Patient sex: M
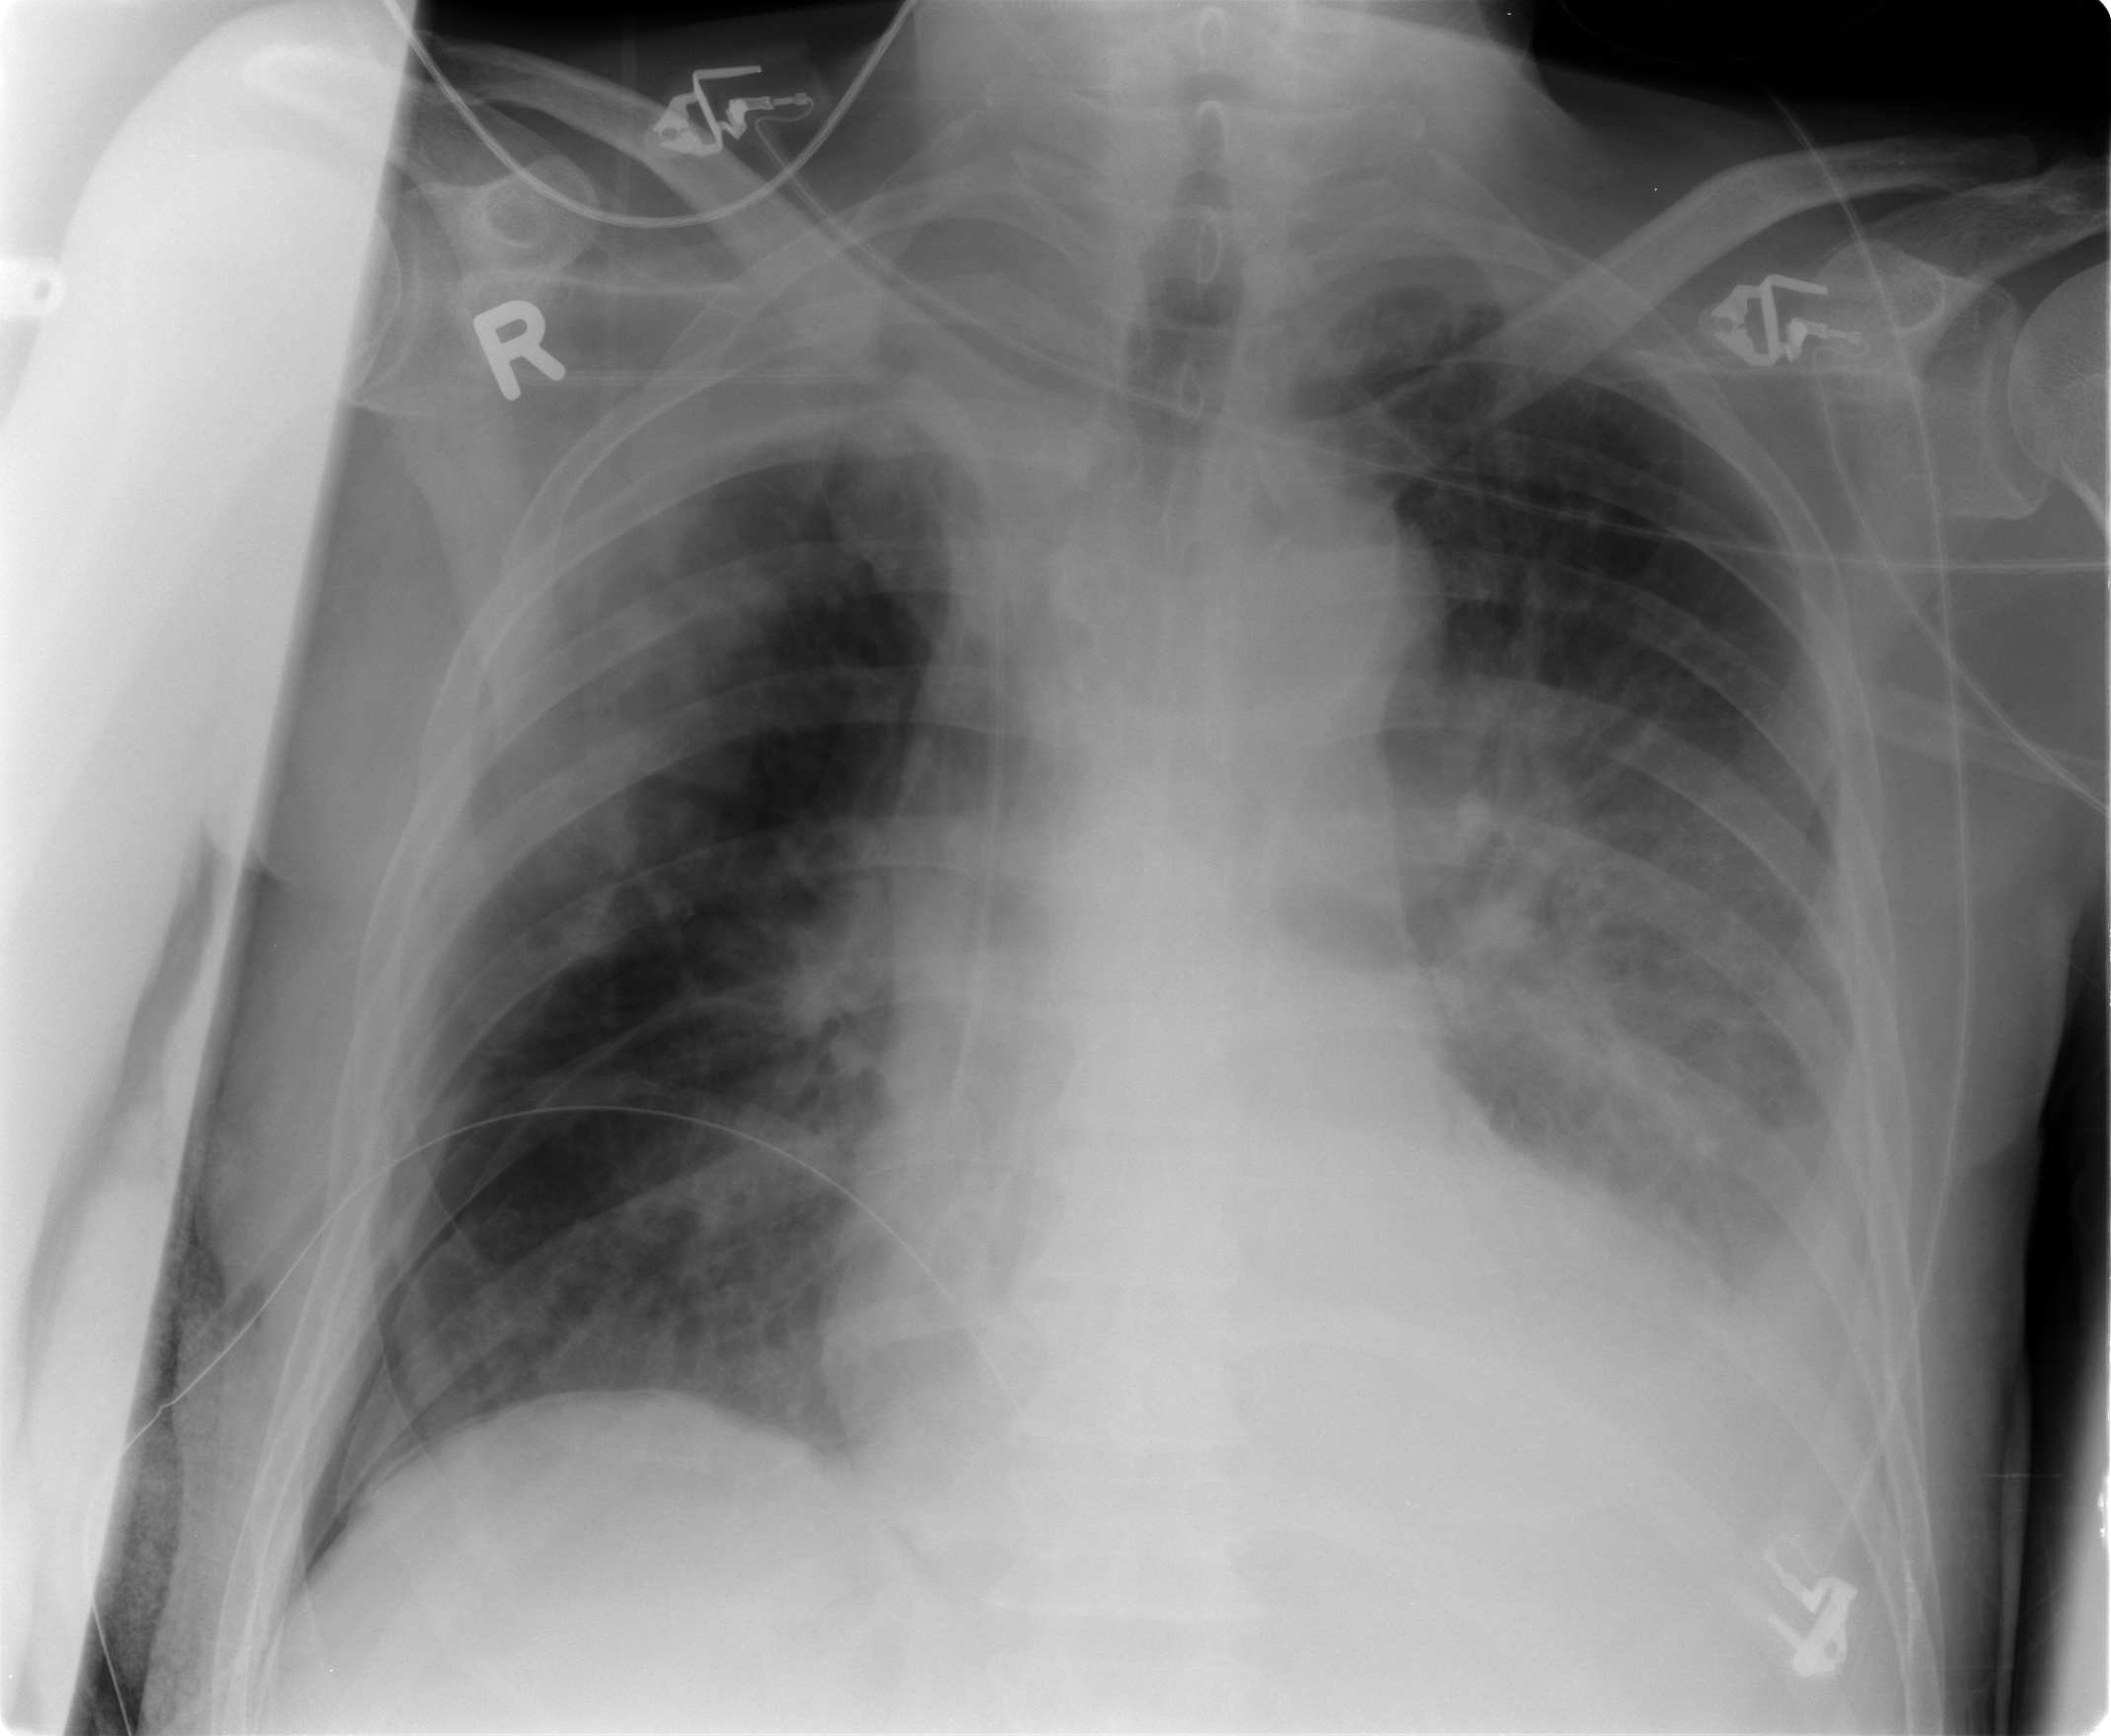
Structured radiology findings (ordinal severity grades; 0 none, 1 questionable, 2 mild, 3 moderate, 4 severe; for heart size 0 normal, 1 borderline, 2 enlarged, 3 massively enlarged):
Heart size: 0
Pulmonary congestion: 2
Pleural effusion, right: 2
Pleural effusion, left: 3
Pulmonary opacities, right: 3
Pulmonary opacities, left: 3
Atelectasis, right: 2
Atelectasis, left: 2